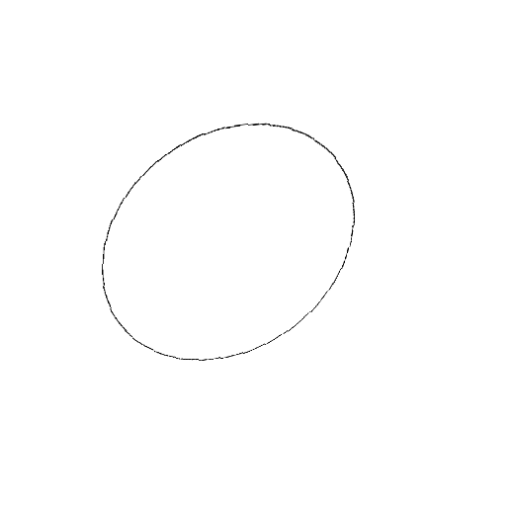
Crossing number: 0